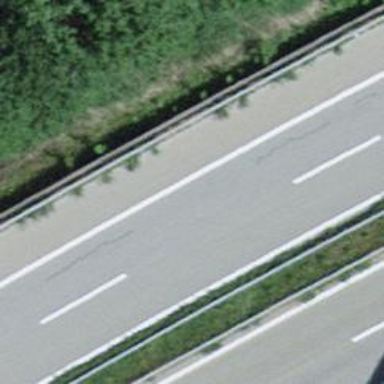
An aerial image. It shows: Asphalt motorway.